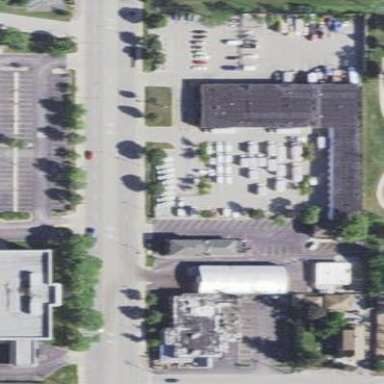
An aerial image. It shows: Retail building with storage rental shop inside.